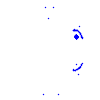
Particle: electron